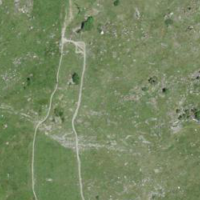
EUNIS habitat code: 26
Species observed at this site:
Anthyllis vulneraria
Polystichum lonchitis
Sempervivum montanum